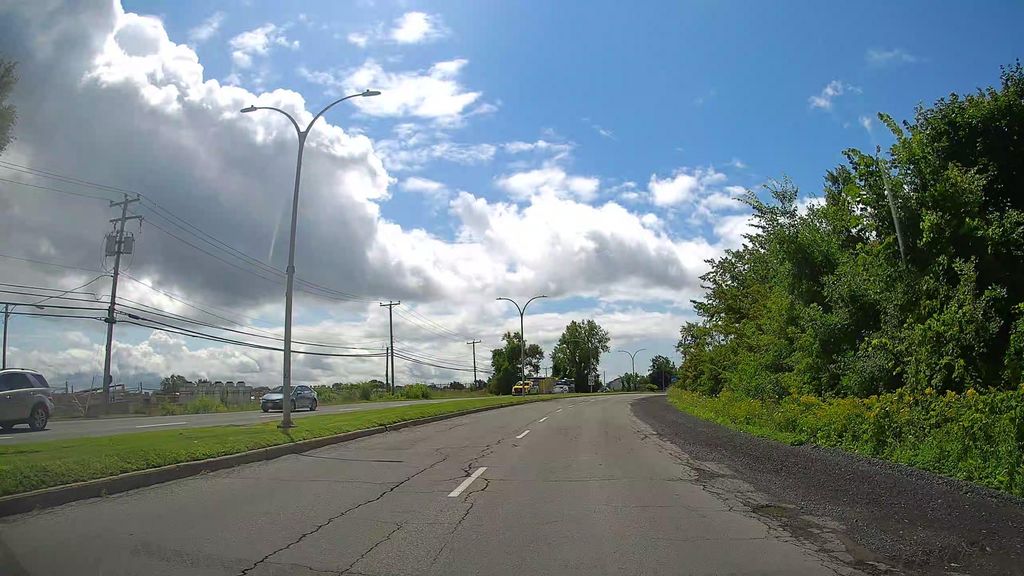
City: montreal